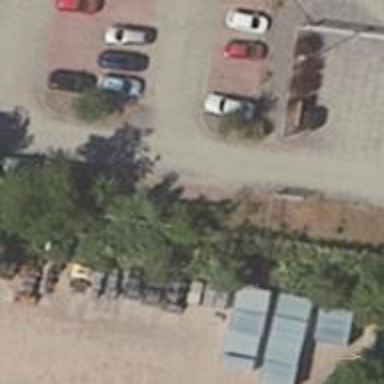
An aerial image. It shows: Parking aisle designated as service road.